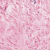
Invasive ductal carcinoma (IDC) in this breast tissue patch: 0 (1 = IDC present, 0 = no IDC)